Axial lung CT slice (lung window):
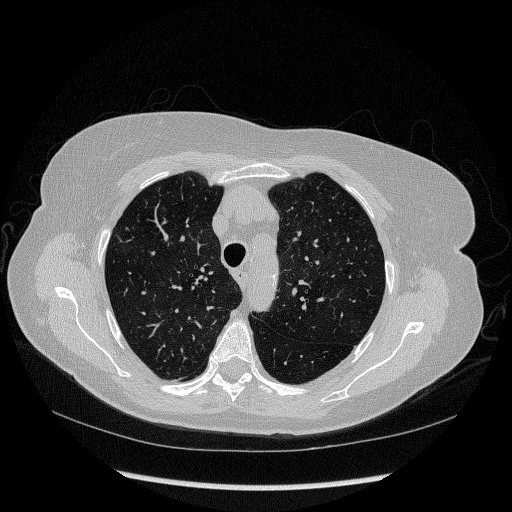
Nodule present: no